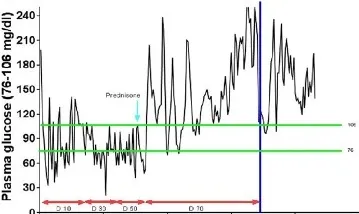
(B) Plasma glucose trend in case 2.
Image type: pathology (immunostaining)